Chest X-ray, PA view. Patient: 51 years old, sex F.
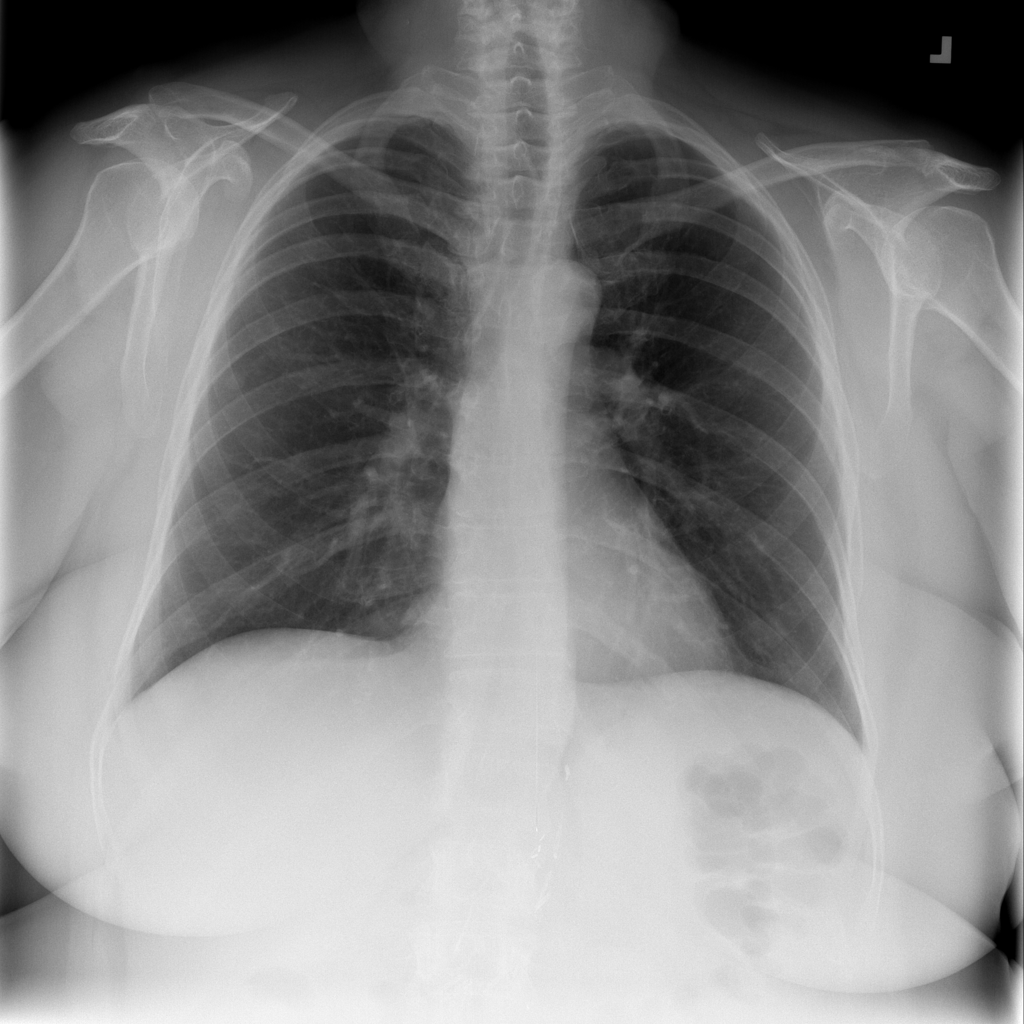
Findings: No Finding